Question: I'm trying to use the Jquery UI autocomplete plugin, and i'd like to render some html in the suggest box, with clickable links. The html seems to render ok, however when I click the links, they don't work and I get in my developer log:
'''
jquery-ui.min.js:239Uncaught TypeError: Cannot call method 'data' of null
Uncaught TypeError: Cannot call method 'data' of null
a.widget._create.menu.a.addClass.appendTo.mousedown.menu.selectedjquery-ui.min.js:239
a.Widget._triggerjquery-ui.min.js:23
a.widget.selectjquery-ui.min.js:252
a.widget._createjquery-ui.min.js:247
f.event.handlejquery.min.js:17
f.event.add.k.i.handle.k jquery.min.js:16
'''
I'm using the following code in the HTML and Jquery side, the syntax is Haml as its in Rails. In the first script tag, I just define a template that I then render with Underscore.js.
<URL> seems to reference a similar problem, but I don't understand the answer '"I think autocomplete uses an <a> for the element that provides the click event. In that case, you'll need to unset that click handler"'
I'd appreciate any guidance! Its been 2 days I've been stuck on this. Thanks!

'''
= text_field_tag :search, nil, :class => "jq_watermark", :id => "product-search-input", :title => "Keywords, Tags, Items, SKU..."
%script(type="text/html" id="product-autocomplete-result-template")
.cell.img
%img(src='{{ main_image_thumb }}')
.cell
%h2= link_to '{{ label }}', CGI::unescape(product_path('{{ id }}'))
.clear
= link_to '{{ customer_count }} people have this', '#'
%span Rating {{ rating }}
%div{:id => "stars-wrapper-{{ id }}"}
%select= options_for_select([1, 2, 3, 4, 5])
%a(href='http://www.google.com')
Click Me
.cell
= link_to "I have this", '#', :class => "button"
= link_to "I want this", '#', :class => "button"
:javascript
$(document).ready(function(){
$.ui.autocomplete.prototype._renderItem = function( ul, item ) {
var template = $('#product-autocomplete-result-template').html();
var parsed_template = _.template(template, item);
var target_option = 'value="' + item.rating + '"'; // do simple string replace to select option, as I can't get Jquery
var selected_option = target_option + ' selected="selected"';
var autocomplete_html = parsed_template.replace(target_option, selected_option);
var returnVal = $( "<li></li>" )
.data( "item.autocomplete", item )
.append('<a>' + autocomplete_html+'</a>')
.appendTo( ul );
$("#stars-wrapper-"+item.id).stars({ inputType: "select", disabled: true });
return returnVal;
};
$('#product-search-input').autocomplete({
delay: 50,
source: function(request, response) {
$.ajax({
url: "#{search_products_path}",
dataType: 'json',
data: { term: request.term },
success: function(data) {
if (data.length < 1) {
console.log("Juuusstt right");
// show submit button
} else {
console.log("Too long");
// hide submit button
}
response(data);
}
});
},
select: function( event, ui ) {
console.log( ui.item ?
"Selected: " + ui.item.label :
"Nothing selected, input was " + this.value);
}
})
});
'''
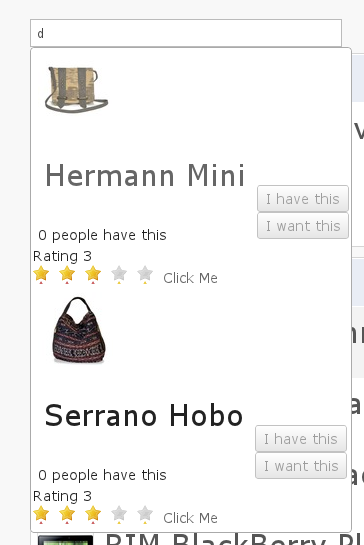
Answer: I can find no evidence that this is doable without monkey patching a large part of jquery. YUI3 works spectaculary well, however. No monkeying around necessary
<URL>